Question:
Basically, I want to be able to clear the augmentation using the on the top-left corner of the screen, as shown in the picture.
This was done using some script in Unity3D.
Any idea how this is done?
Here's the link to the video: <URL>
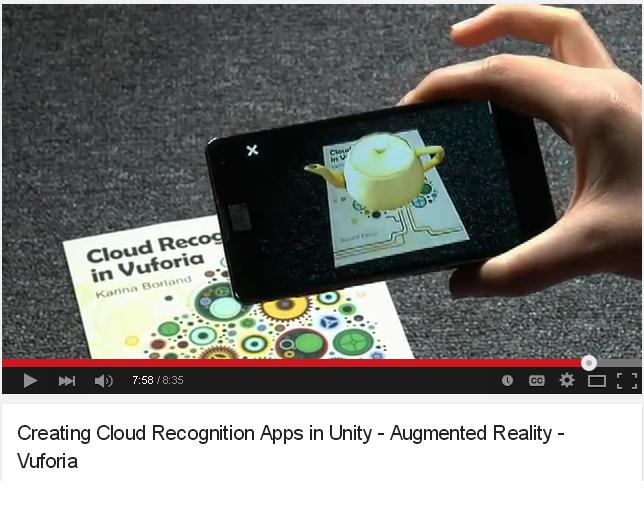
Answer: These are my findings:
- - Now if you function it to work like if pressed and you want to clear or start detection use these:'''
TrackerManager.Instance.GetTracker<ImageTracker>().Stop();
TrackerManager.Instance.GetTracker<ImageTracker>().Start();
'''
Took me a long time to figure this out. Hope it helps someone out there. :)